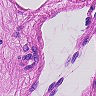
Metastatic tissue present: no